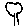
Label: tree